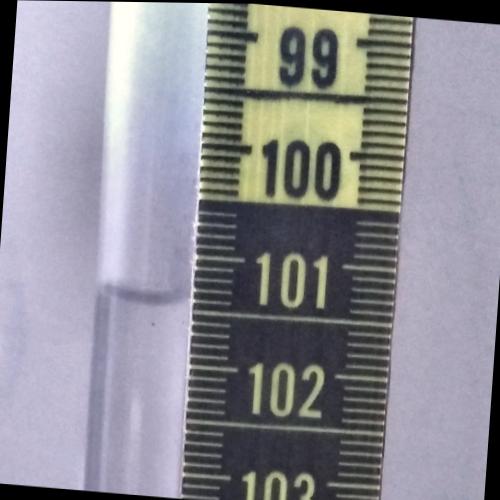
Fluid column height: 101.4 cm